Question: I'm trying to execute an automail through a script in to mail all my clients at a single time. But every time I'm trying to run the script it says that I've incorrectly assigned the HTML content to a variable.
The script code for assigning the value was :
'''
function sendMail(){
var name = 1;
var email = 2;
var userEmail = 3;
var password = 4;
var emailTemp = HtmlService.createTemplateFromFile("MailApp");
var ws = SpreadsheetApp.getActiveSpreadsheet().getSheetByName("Copy of OneDrive Cloud Storage");
var data = ws.getRange("B2:E" + ws.getLastRow()).getValues();
data.forEach(function(row){
emailTemp.name = row[name];
emailTemp.userEmail = row[userEmail];
emailTemp.password = row[password];
emailTemp.email = row[email];
var htmlMessage = emailTemp.evaluate().getContent();
GmailApp.sendEmail(
row[email],
"OneDrive 5TB Storage",
"Your email doesn't support HTML.",
{name: "AutoMail by Shovon", htmlBody: htmlMessage}
);
});
}
'''
An error was in the line: 'var htmlMessage = emailTemp.evaluate().getContent();'
The error message says :

I'm also attaching the HTML code:
'''
<html>
<head>
<base target="_top">
</head>
<body>
<p>Dear <b> <?= name ?>, </b> </p>
<p>I received your <b>OneDrive 5TB Cloud Storage</b> request yesterday. I'm really very sorry for being so late as I had some personal things to do.</p>
<p>But the good news is I've successfully created the following <b>OneDrive Business Account</b> for you: </p>
<p> User email:<b> <u><? = userEmail?> </u> </b> <br>
Password: <b> <?= password?> </b> </p>
<p> Please login to this <b> Microsoft</b> account as soon as possible and set up 2 steps verification method by using your own email address(e.g. <b> <u> <?= email ?> </u> </b>).</p>
<p>To login <b> <u> <a href = "https://login.live.com/login.srf?wa=wsignin1.0&rpsnv=13&ct=<PHONE>&rver=7.0.6738.0&wp=MBI_SSL&wreply=https:%2F%2Faccount.microsoft.com%2Fauth%2Fcomplete-signin%3Fru%3Dhttps%253A%252F%252Faccount.microsoft.com%252F%253Frefp%253Dsignedout-index%2526refd%253Dwww.bing.com&lc=1033&id=292666&lw=1&fl=easi2">click here</a></u></b>.</p>
<p>Yours,<br>
<b>Md. Shahariar Shovon</b></p>
</body>
</html>
'''
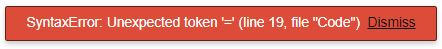
Answer: You have a typo.
'''
<? = userEmail?>
'''
should be
'''
<?= userEmail?>
'''
So the app script tries to eval javascript code "= userMail" instead of simple "userMail" which is apparently invalid